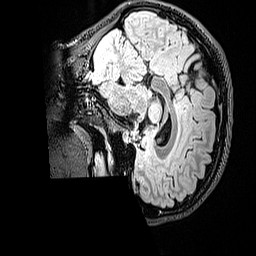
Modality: FLAIR
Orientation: sagittal
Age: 22
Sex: female
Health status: healthy
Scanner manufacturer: siemens
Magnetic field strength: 3 T
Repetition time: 5 s
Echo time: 0.388 s